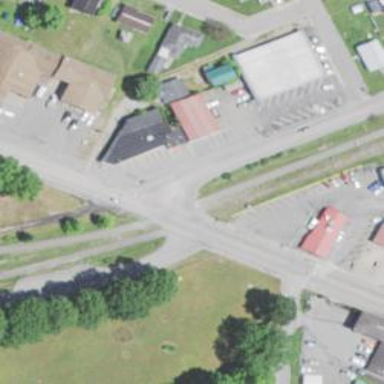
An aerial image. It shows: Abandoned railway crossing footway.